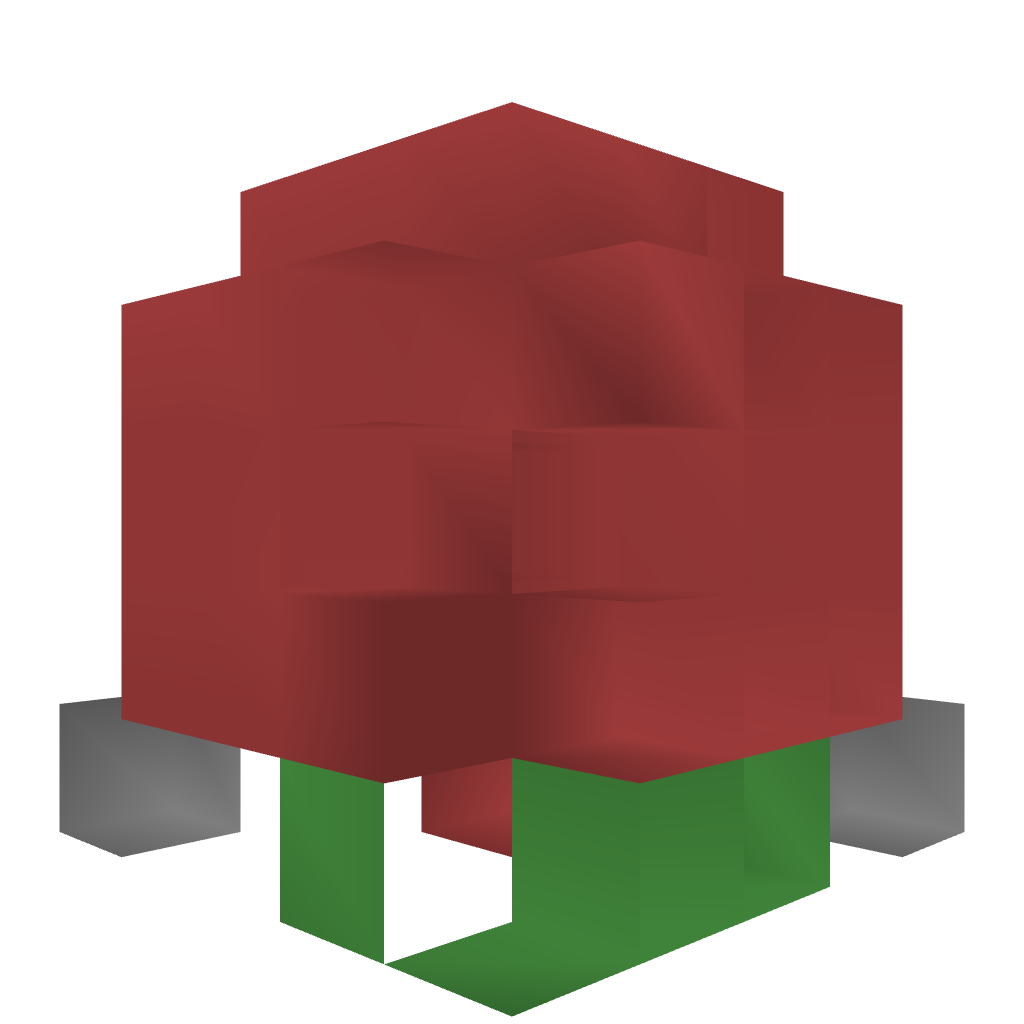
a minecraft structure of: Mushroom bad low quality